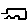
Label: car